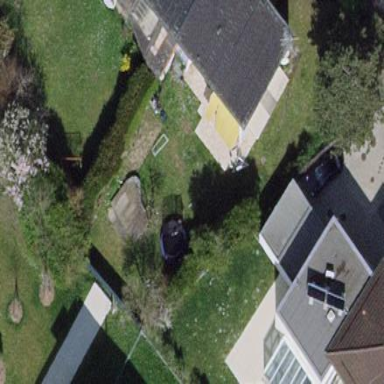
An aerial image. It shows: Garden surrounded by fence.